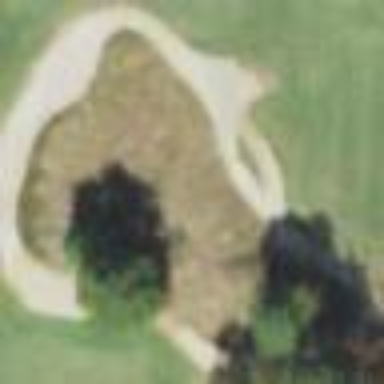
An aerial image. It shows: Golf bunker.